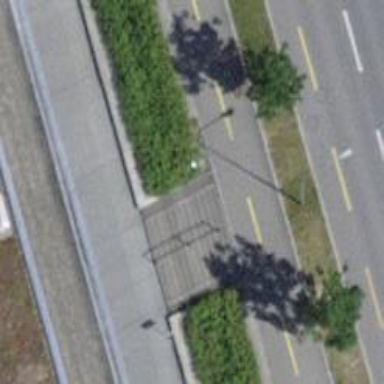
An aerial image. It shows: Steps made of asphalt.